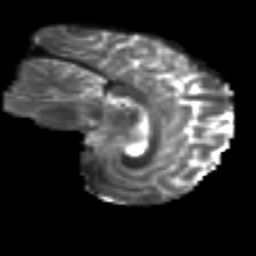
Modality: T2w
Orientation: sagittal
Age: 23
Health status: ill
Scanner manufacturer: philips
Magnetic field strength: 3 T
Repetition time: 9 s
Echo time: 0.127 s